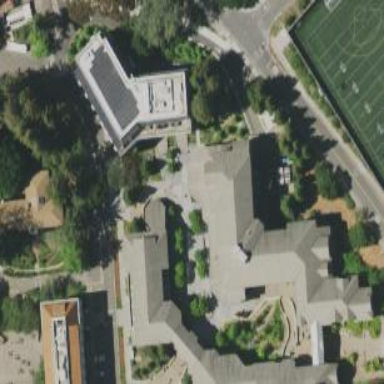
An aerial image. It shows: College building.